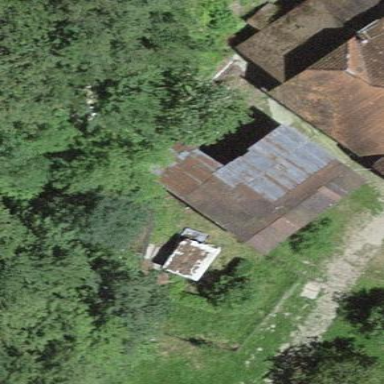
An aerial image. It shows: Shed.